Question: I have data to plot, where the x-axis is found in one column, and the x-axis major breaks are found in other columns.
For my sample data, I will modify the 'iris' dataset from 'ggplot2'. Note: the 'low' and 'high' are arbitrarily calculated here - I've only chosen min & max for ease of reproducibility.
'''
library(dplyr)
library(ggplot2)
df <- iris %>%
group_by(Species) %>%
mutate(low = min(Sepal.Length),
high = max(Sepal.Length)) %>%
ungroup()
'''
'''
> df
# A tibble: 150 x 7
Sepal.Length Sepal.Width Petal.Length Petal.Width Species low high
<dbl> <dbl> <dbl> <dbl> <fct> <dbl> <dbl>
1 5.1 3.5 1.4 0.2 setosa 4.3 5.8
2 4.9 3 1.4 0.2 setosa 4.3 5.8
3 4.7 3.2 1.3 0.2 setosa 4.3 5.8
4 4.6 3.1 1.5 0.2 setosa 4.3 5.8
5 5 3.6 1.4 0.2 setosa 4.3 5.8
6 5.4 3.9 1.7 0.4 setosa 4.3 5.8
7 4.6 3.4 1.4 0.3 setosa 4.3 5.8
8 5 3.4 1.5 0.2 setosa 4.3 5.8
9 4.4 2.9 1.4 0.2 setosa 4.3 5.8
10 4.9 3.1 1.5 0.1 setosa 4.3 5.8
# ... with 140 more rows
'''
I am hoping to plot 'x = Sepal.Length' faceting for 'Species', but with the only two major breaks being 'df$min' and 'df$max'.
I'm having trouble getting the breaks in the correct facet.
'''
df %>%
ggplot(aes(x = Sepal.Length,
y = Petal.Length)) +
geom_point() +
facet_wrap(. ~ Species) +
scale_x_continuous(breaks = c(df$low, df$high))
'''

As you can see, the values from 'df$low' and 'df$high' applied to all facets. I was hoping that facet 'setosa' would only have major breaks at 4.3 and 5.8 only, 'versicolor' at 4.9 and 7.0 only, and 'virginica' at 4.9 and 7.9 only.
Is there a way to pass the facet variable to 'breaks' in 'scale_x_continuous'? Or should I abandon this approach and create three separate ggplots and merge them together with 'gridExtra'?
Any help would be appreciated!
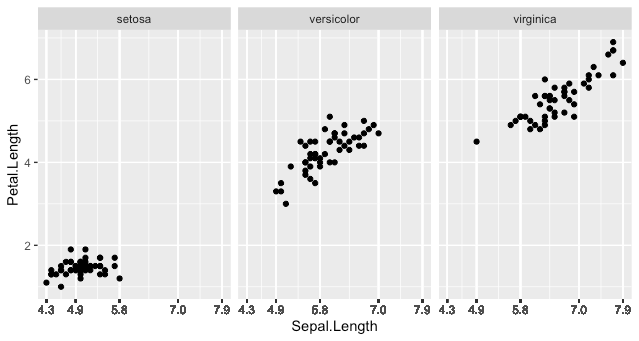
Answer: Here is a possible solution using <URL>:
'''
library(ggplot2)
library(purrr)
library(patchwork)
df %>%
split(.$Species) %>%
map(~{
.x %>%
ggplot(aes(x = Sepal.Length,
y = Petal.Length)) +
geom_point() +
facet_wrap(~ Species) +
scale_x_continuous(breaks = c(max(.x$low), max(.x$high))) +
# assuming you want to use same y axis for each plot
scale_y_continuous(limits = c(min(df$Petal.Length), max(df$Petal.Length)))
}) %>%
reduce('+')
'''
<URL>
I think this is the easiest way that doesn't involve messing with 'ggproto'